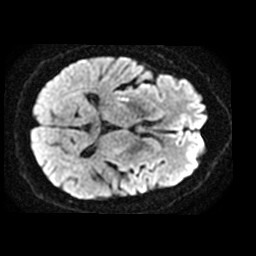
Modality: TRACE
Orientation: axial
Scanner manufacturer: ge
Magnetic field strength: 1.5 T
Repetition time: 8 s
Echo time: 0.097 s